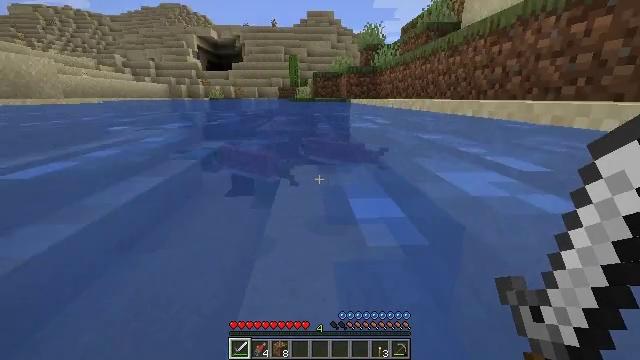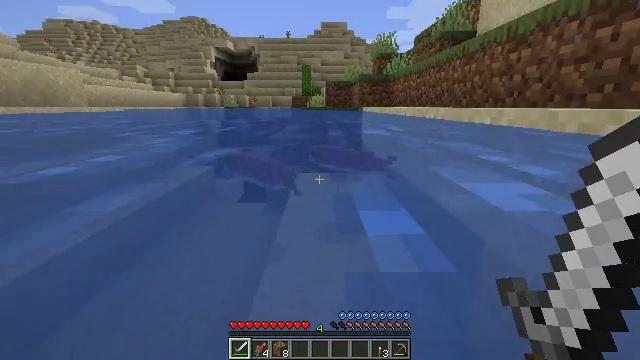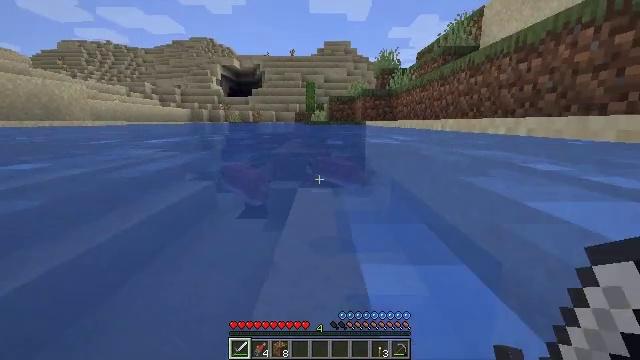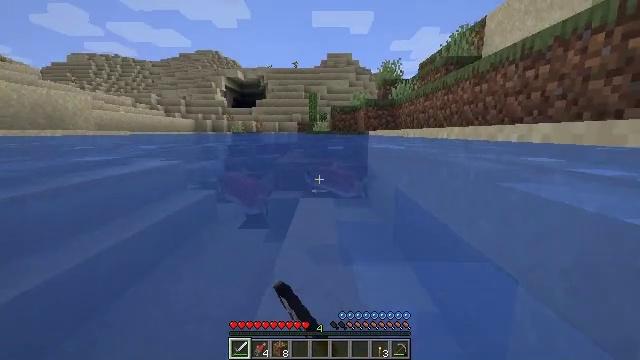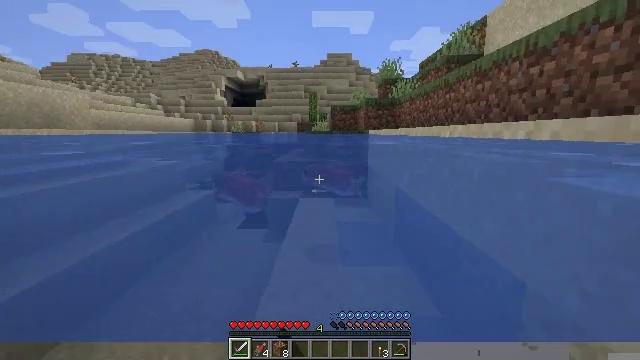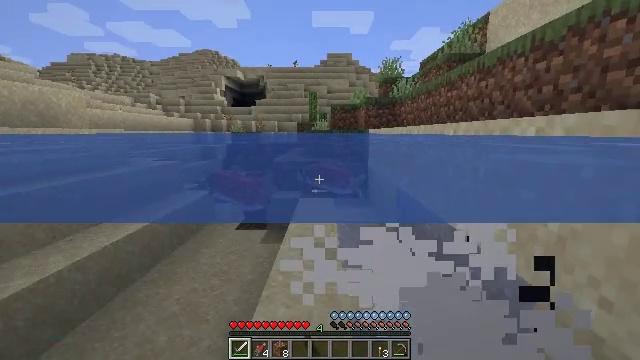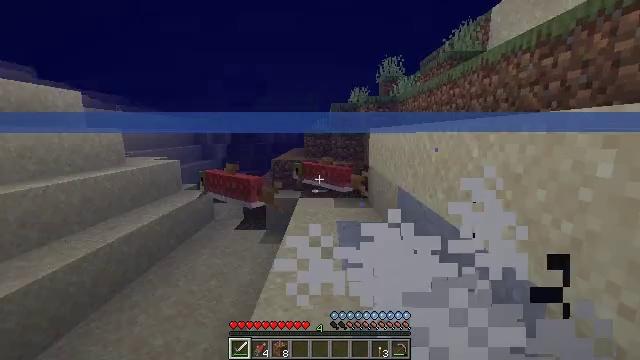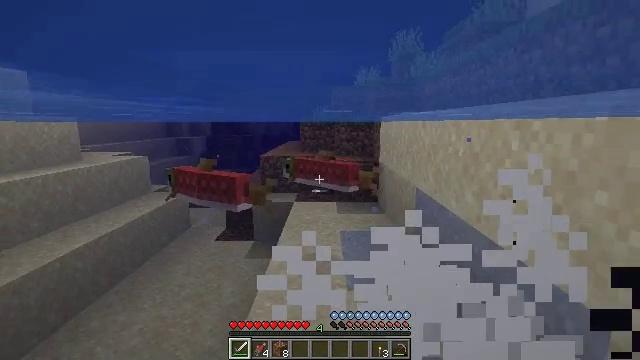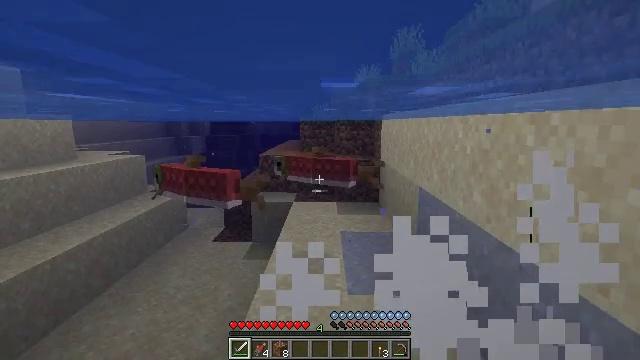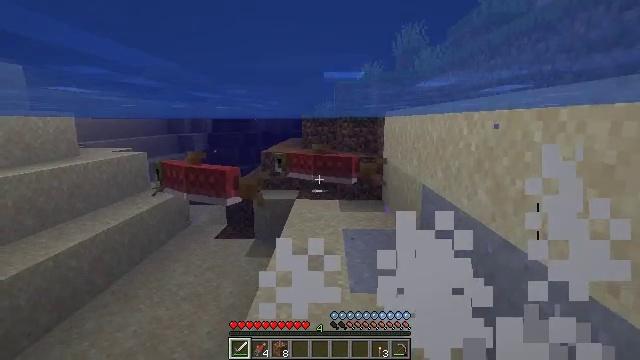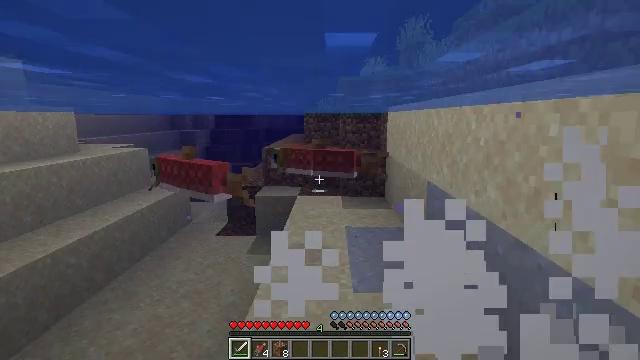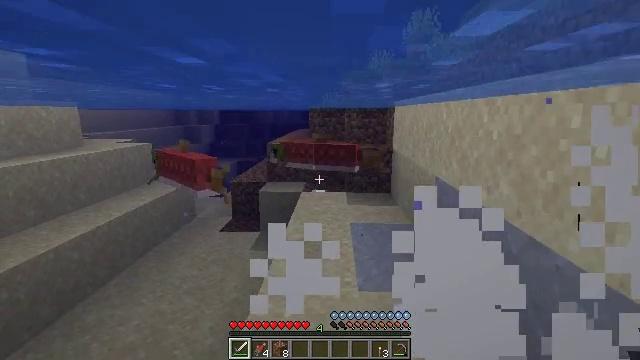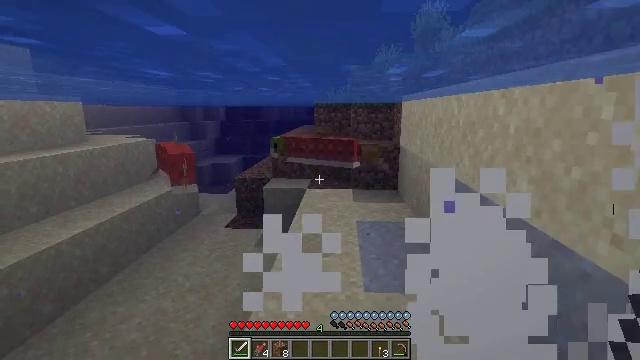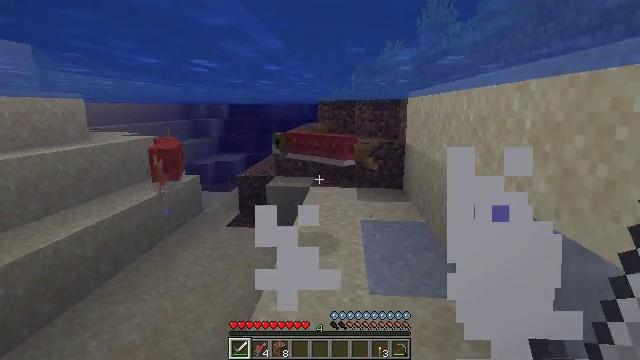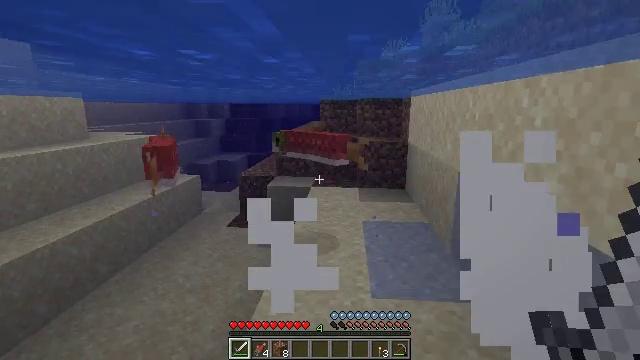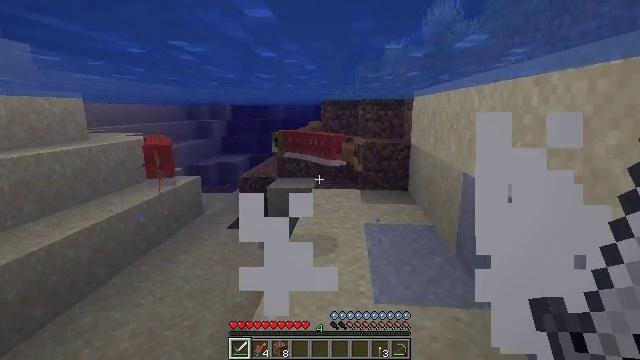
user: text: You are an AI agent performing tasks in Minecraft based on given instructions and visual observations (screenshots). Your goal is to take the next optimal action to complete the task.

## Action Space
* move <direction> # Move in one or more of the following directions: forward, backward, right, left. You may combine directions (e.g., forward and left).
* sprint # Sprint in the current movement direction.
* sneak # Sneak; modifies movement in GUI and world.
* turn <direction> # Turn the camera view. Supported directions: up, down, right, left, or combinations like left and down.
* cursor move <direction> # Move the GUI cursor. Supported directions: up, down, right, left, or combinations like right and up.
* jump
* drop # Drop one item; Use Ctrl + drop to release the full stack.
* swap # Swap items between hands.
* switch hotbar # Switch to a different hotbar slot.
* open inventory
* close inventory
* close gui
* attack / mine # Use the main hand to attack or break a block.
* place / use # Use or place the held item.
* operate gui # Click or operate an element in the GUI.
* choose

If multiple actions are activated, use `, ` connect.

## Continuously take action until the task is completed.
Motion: motion action
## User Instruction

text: Kill the salmon.
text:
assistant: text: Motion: move forward, turn left and up
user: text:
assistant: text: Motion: move forward, turn up, attack / mine
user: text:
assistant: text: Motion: move forward, turn up, attack / mine
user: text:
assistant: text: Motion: move forward, attack / mine
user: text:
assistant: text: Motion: move forward, attack / mine
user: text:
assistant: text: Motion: move forward
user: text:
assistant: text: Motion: move forward
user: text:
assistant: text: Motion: move forward
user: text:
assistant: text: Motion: move forward
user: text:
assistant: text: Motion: move forward
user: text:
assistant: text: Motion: move forward
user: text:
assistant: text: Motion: move forward, turn left
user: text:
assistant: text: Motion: move forward
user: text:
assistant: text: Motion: move forward
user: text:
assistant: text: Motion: move forward
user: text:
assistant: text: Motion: move forward, sprint, turn up
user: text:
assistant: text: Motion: move forward, sprint, turn up
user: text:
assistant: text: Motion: move forward, sprint, turn up
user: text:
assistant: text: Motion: move forward, sprint, turn up
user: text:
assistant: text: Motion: move forward, turn left and up
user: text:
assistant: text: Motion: move forward, turn left and up
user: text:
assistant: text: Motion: move forward
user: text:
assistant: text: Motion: move forward
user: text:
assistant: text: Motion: move forward, turn up
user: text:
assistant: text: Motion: move forward, turn up
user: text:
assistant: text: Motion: move forward
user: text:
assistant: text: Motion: move forward, turn up
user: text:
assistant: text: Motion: move forward, turn left and up
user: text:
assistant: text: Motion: move forward, turn left and up
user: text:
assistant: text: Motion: move forward, turn left and up